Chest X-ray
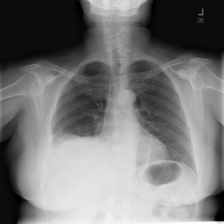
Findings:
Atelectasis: positive
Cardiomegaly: negative
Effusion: positive
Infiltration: negative
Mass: positive
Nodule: positive
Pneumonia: negative
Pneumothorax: negative
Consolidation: positive
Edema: negative
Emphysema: negative
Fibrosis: negative
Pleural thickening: negative
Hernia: negative